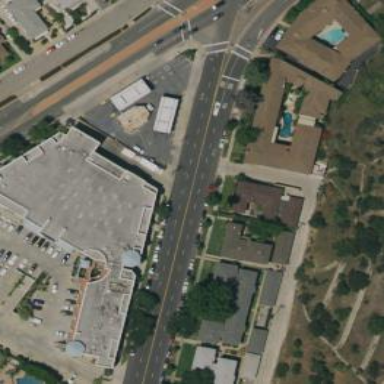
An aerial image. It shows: Retail building.